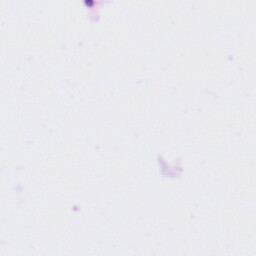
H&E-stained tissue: Tonsil